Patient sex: M
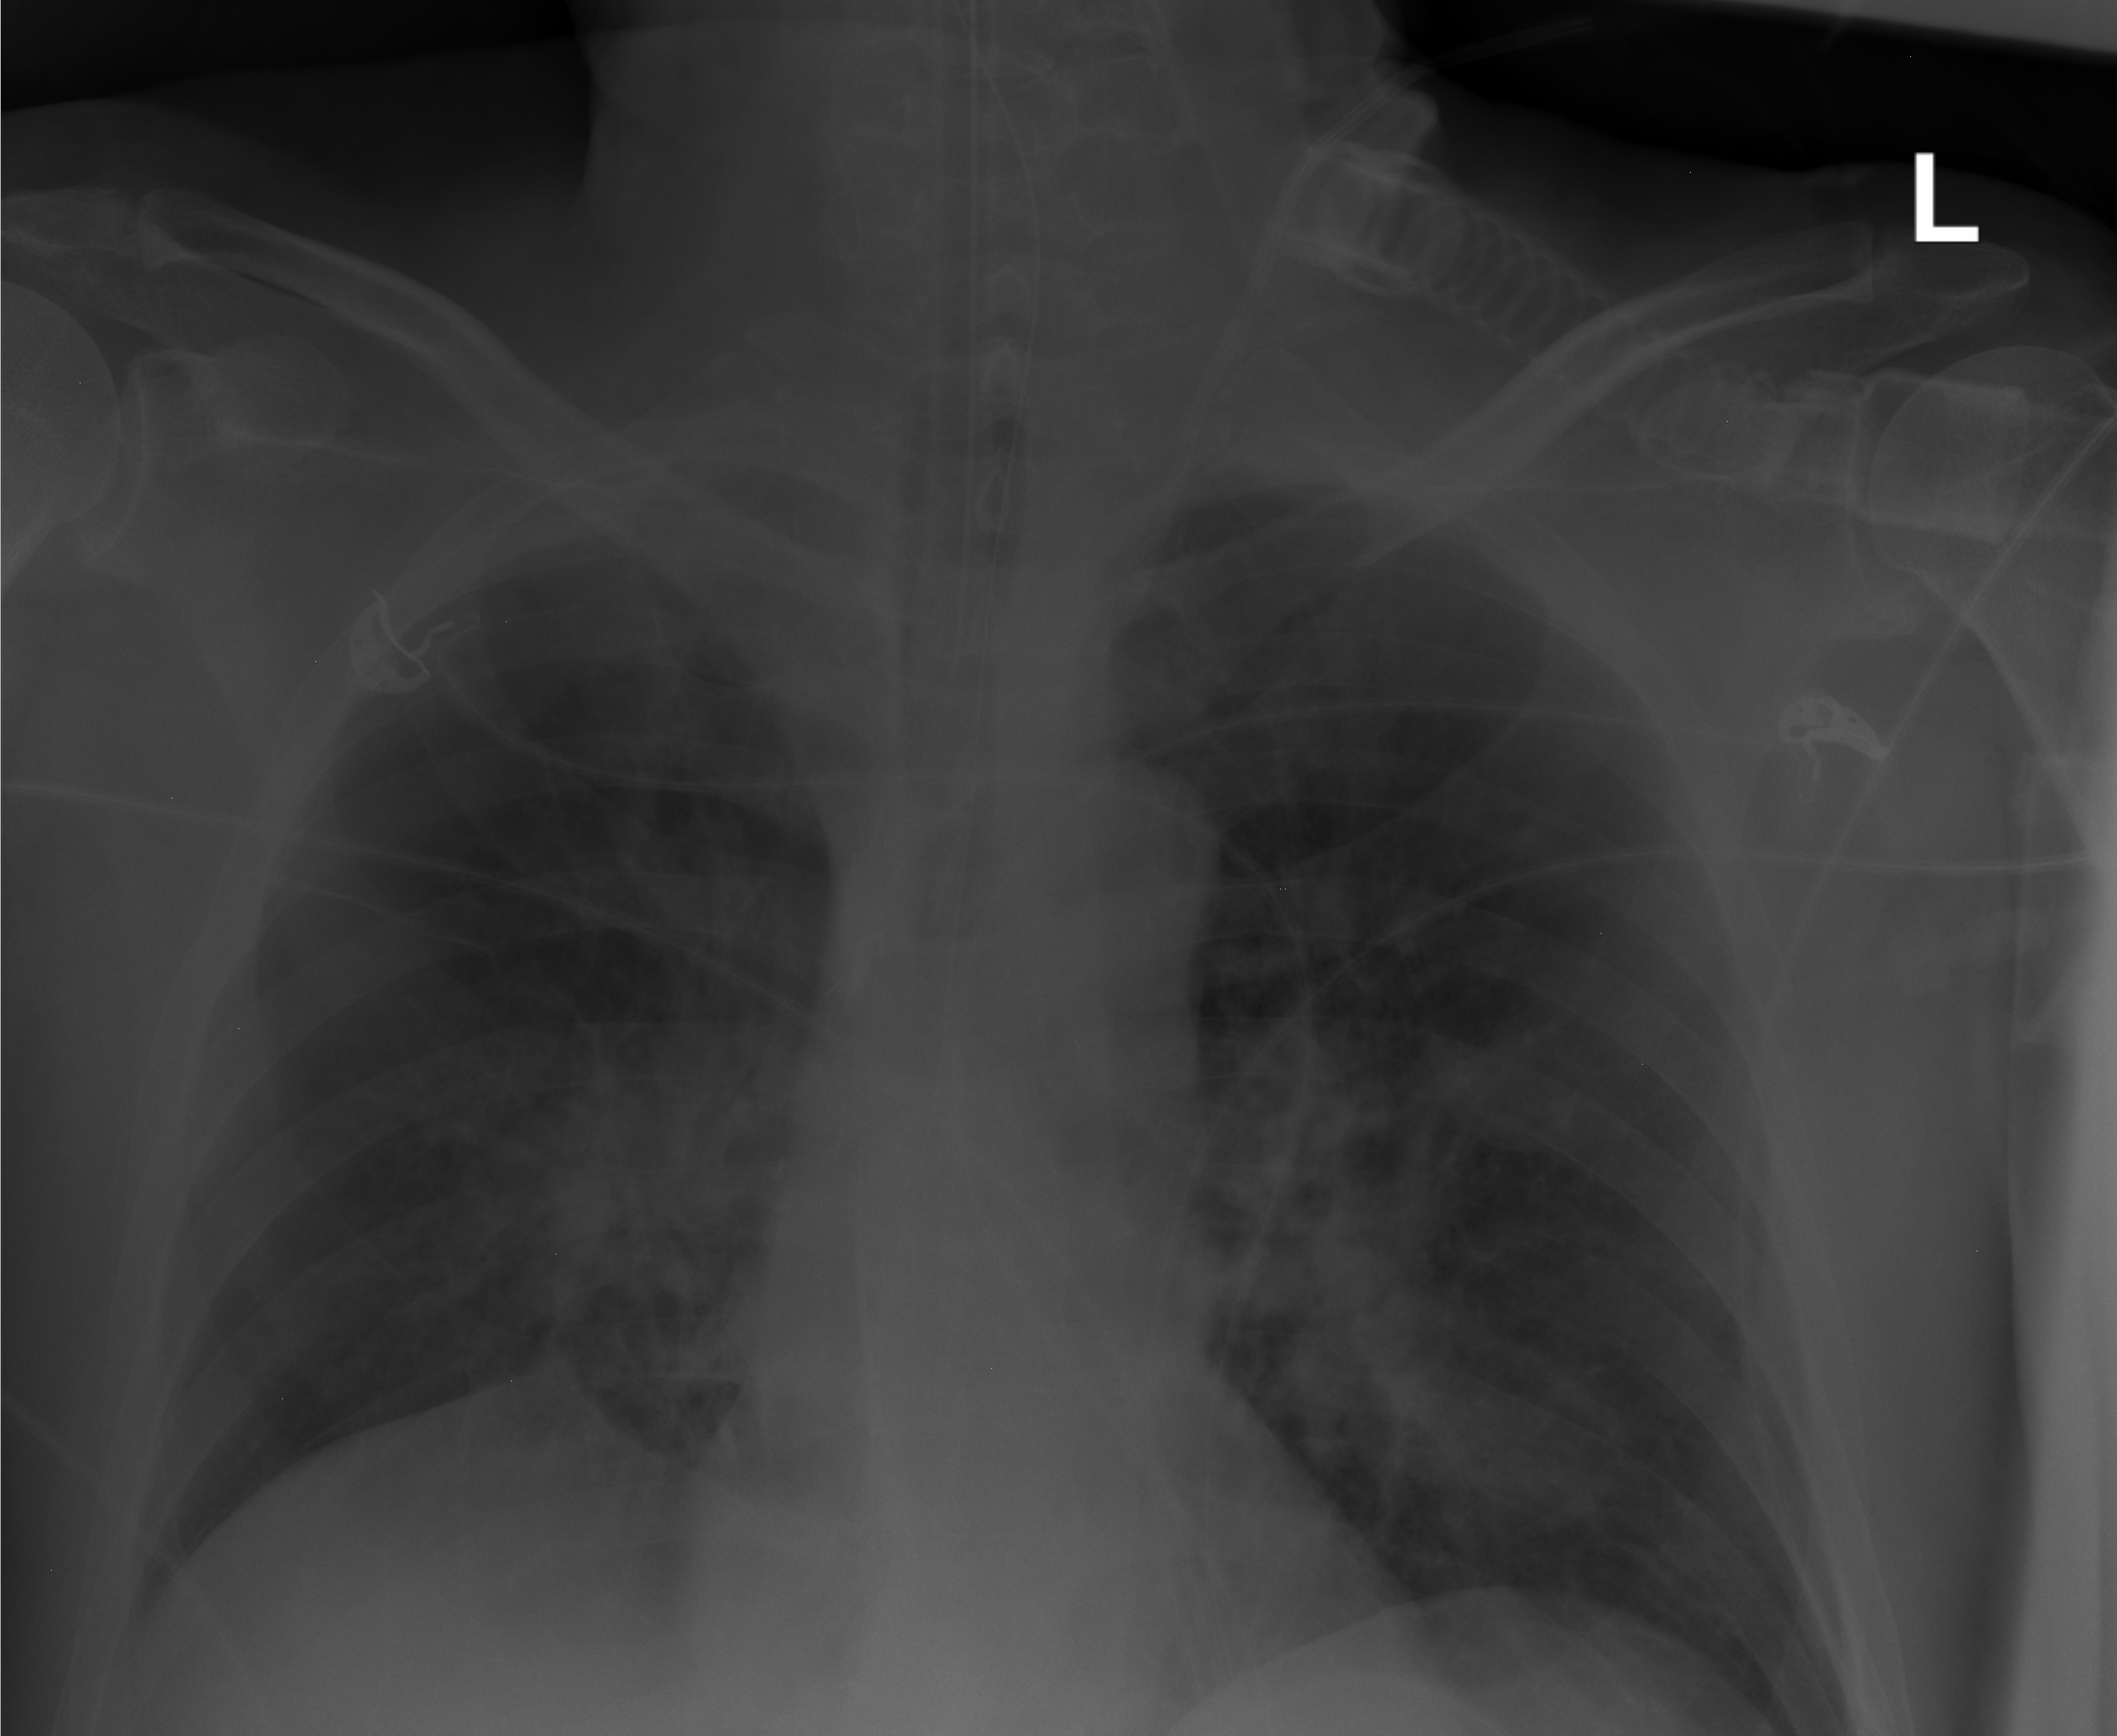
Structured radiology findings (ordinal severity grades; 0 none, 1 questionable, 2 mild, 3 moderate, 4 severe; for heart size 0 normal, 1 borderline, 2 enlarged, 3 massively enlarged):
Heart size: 0
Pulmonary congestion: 3
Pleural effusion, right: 0
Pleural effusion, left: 0
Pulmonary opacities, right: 2
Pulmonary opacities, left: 2
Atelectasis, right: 0
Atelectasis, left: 0